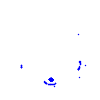
Particle: electron